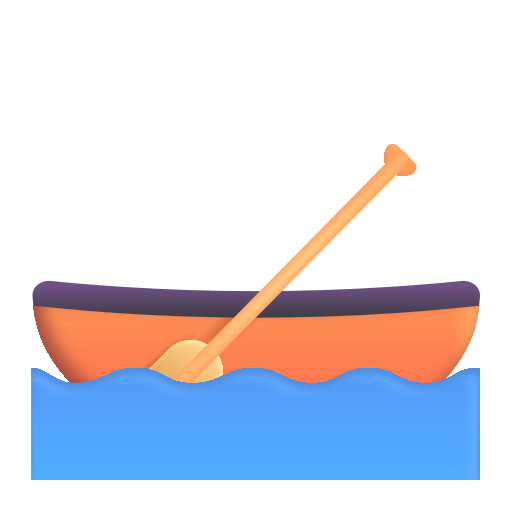
canoe color